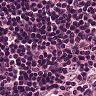
Metastatic tissue present: no